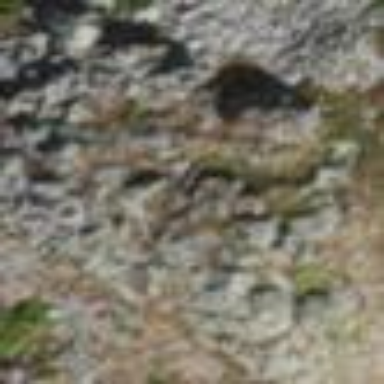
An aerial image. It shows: Landscape of bare rock.